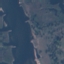
Land use / land cover class: River